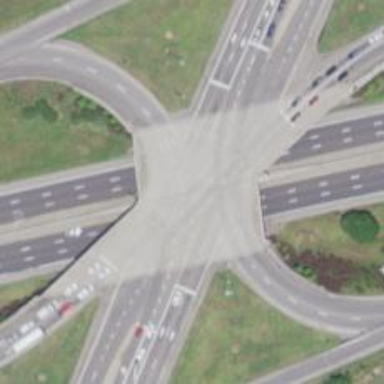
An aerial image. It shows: Bridge within motorway link at junction.